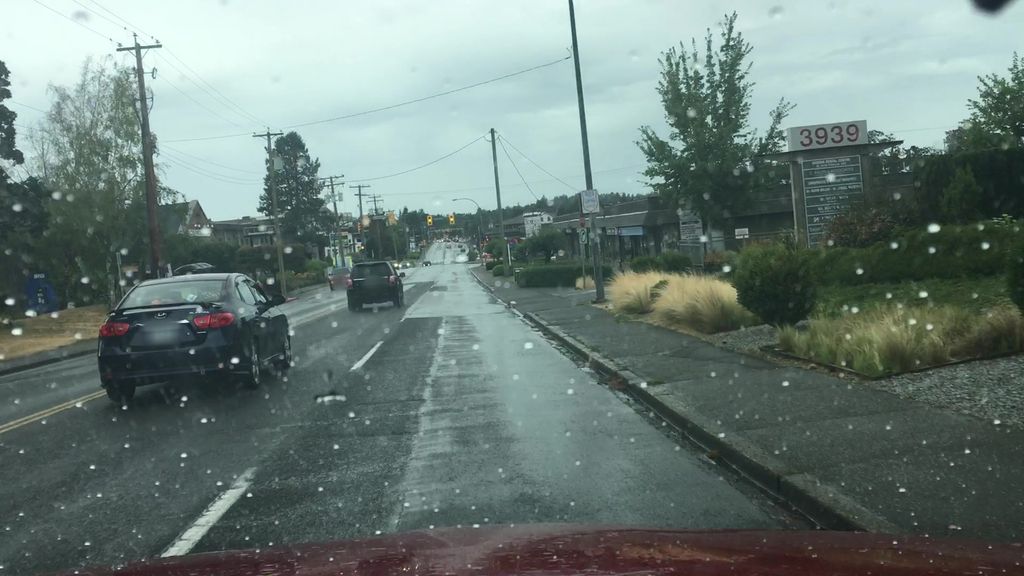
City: victoria